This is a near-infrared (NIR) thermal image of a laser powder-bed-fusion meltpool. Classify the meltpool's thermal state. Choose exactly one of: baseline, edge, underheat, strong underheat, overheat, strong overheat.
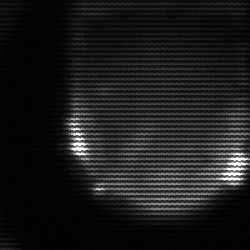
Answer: edge